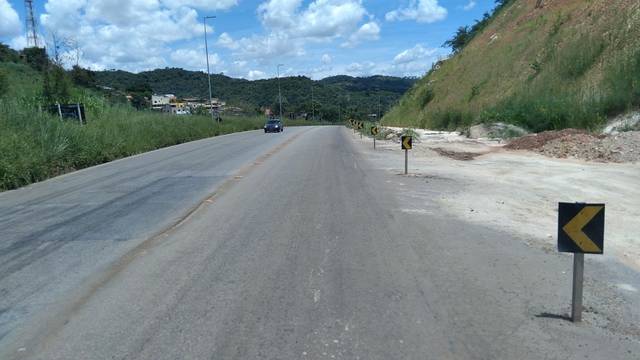
Region: Brazil
Coordinates: -19.877, -43.861